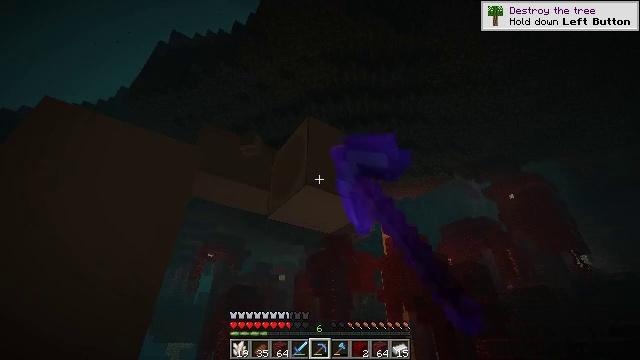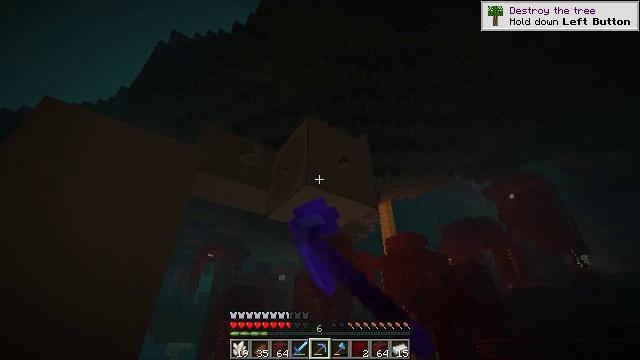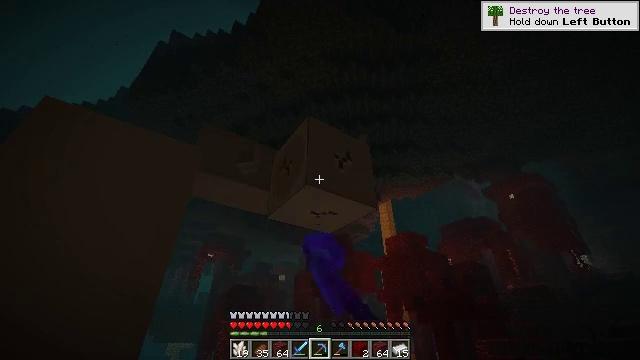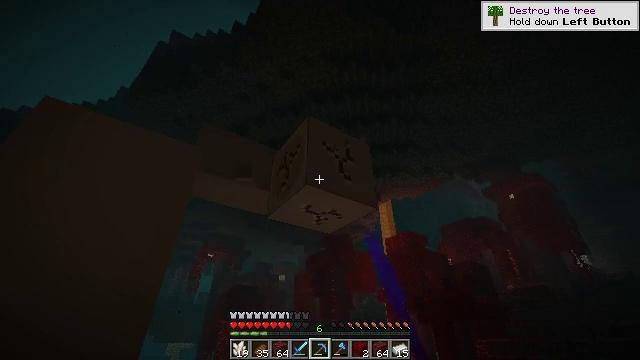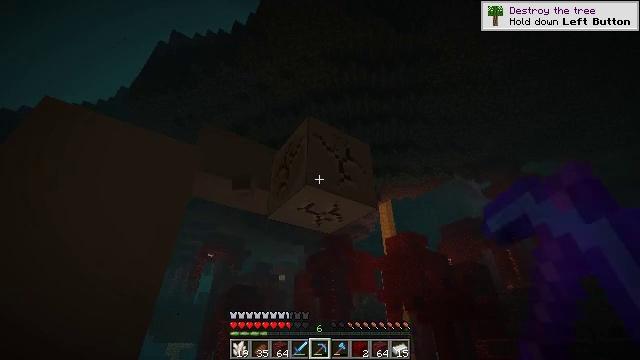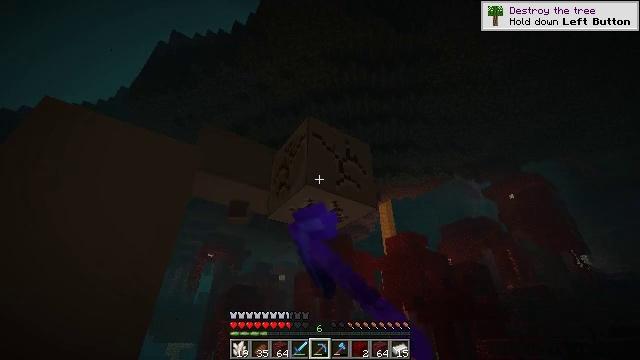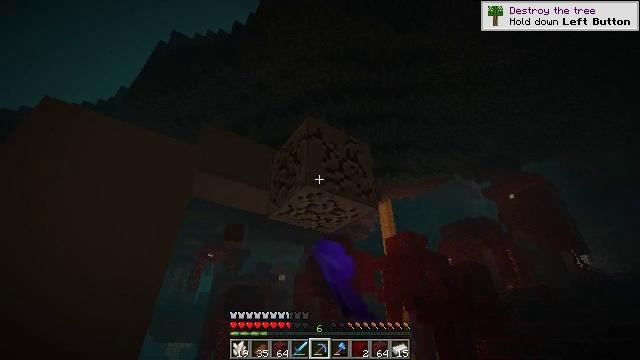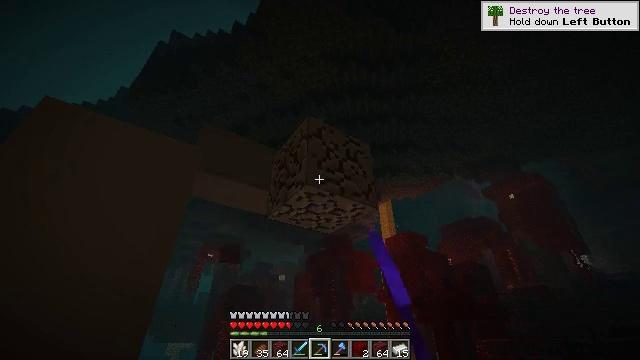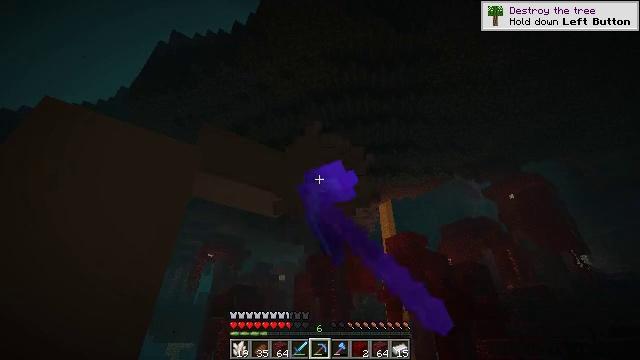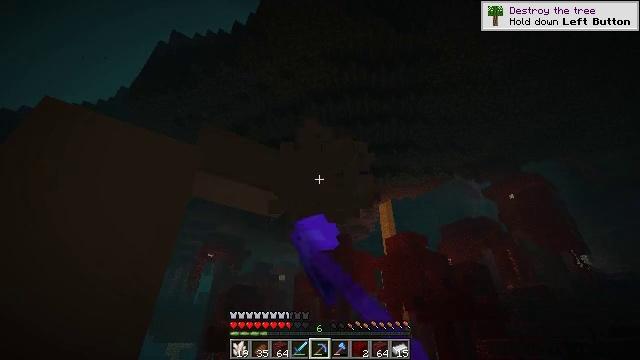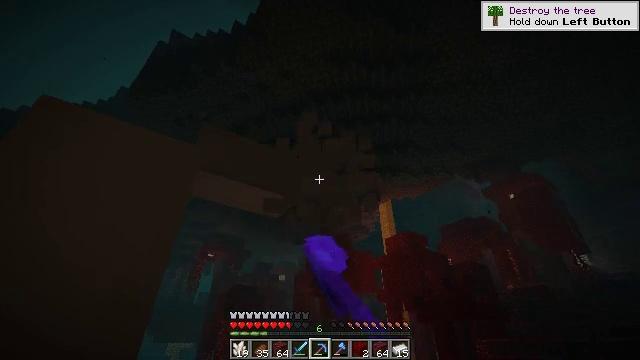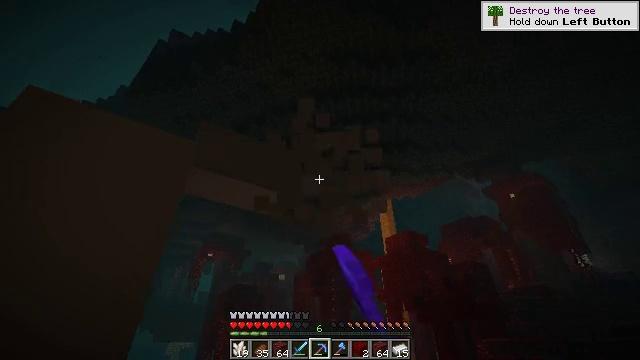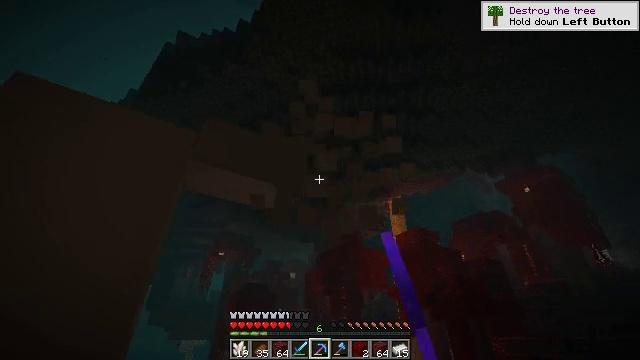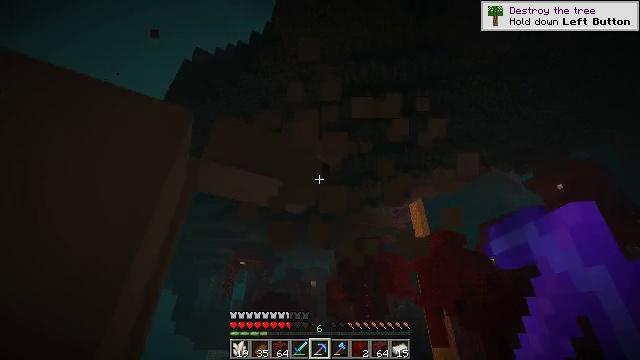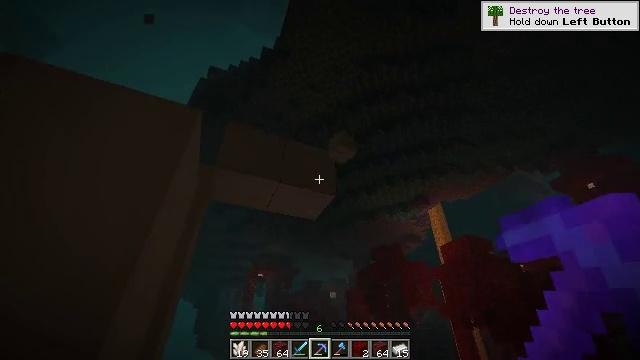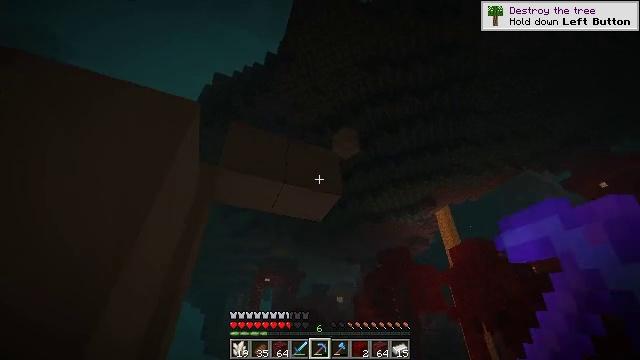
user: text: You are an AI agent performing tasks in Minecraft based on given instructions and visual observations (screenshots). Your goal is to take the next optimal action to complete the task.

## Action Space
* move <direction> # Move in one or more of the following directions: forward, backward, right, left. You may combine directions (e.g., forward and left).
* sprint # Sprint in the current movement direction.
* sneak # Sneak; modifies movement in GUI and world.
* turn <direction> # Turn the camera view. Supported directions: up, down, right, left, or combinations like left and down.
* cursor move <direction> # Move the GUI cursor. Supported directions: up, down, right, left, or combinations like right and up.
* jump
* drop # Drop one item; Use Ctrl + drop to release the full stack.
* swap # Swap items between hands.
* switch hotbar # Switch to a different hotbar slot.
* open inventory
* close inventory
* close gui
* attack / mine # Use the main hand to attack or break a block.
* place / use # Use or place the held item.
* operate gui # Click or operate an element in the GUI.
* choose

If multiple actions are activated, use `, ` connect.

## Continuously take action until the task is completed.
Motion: motion action
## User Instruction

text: Use a pickaxe to mine the bone block.
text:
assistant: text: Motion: attack / mine
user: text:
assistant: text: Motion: attack / mine
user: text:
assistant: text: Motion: attack / mine
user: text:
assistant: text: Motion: attack / mine
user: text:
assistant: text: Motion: attack / mine
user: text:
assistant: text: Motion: attack / mine
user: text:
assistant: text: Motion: attack / mine
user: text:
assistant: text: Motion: attack / mine
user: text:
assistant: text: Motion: attack / mine
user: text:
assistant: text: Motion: move forward, attack / mine
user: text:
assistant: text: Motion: move forward, attack / mine
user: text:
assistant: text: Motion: move forward, turn left, attack / mine
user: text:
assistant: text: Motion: move forward, turn left and up, attack / mine
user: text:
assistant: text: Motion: move forward, turn left and up, attack / mine
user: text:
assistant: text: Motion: turn left, attack / mine
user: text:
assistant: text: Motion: attack / mine
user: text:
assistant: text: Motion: attack / mine
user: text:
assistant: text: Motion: attack / mine
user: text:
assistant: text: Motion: attack / mine
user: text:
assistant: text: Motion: attack / mine
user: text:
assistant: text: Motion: turn left, attack / mine
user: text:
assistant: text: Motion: turn left, attack / mine
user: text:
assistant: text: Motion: attack / mine
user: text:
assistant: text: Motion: attack / mine
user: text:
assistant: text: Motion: attack / mine
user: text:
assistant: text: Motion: attack / mine
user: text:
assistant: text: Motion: attack / mine
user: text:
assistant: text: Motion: attack / mine
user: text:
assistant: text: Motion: attack / mine
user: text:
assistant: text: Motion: turn left, attack / mine